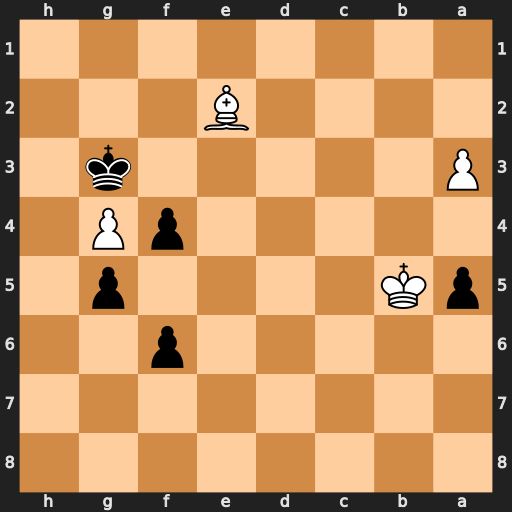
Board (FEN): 8/8/5p2/pK4p1/5pP1/P5k1/4B3/8
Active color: b
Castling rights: -
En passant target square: -
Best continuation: f3 Bxf3 Kxf3 a4 Kxg4